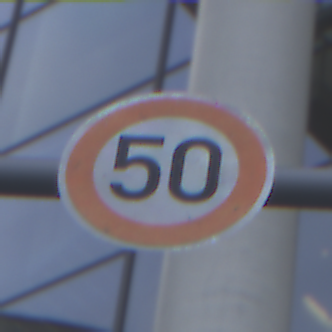
Verkehrszeichen: Geschwindigkeit50
Umgebung: Outdoor, Urban
Tageszeit: SunriseSunset
Wetter: PartlyCloudy
Licht: Natural
Jahreszeit: NotSpecified
Kontrast: MediumContrast